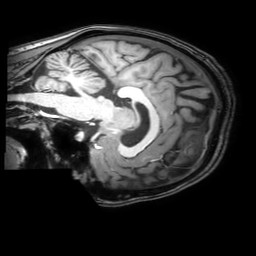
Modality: T1w
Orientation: sagittal
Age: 28
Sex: female
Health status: healthy
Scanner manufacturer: philips
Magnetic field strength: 3 T
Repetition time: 0.0079 s
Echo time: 0.0035 s